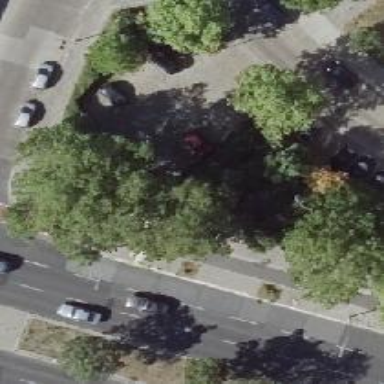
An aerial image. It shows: Sidewalk.